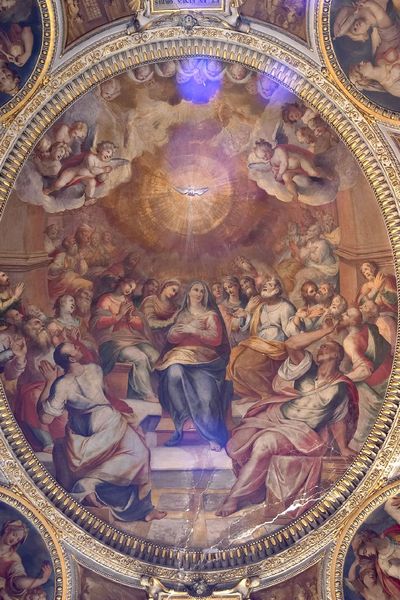
Titel: Deckenfresken der ersten Kapelle auf der Nordseite in Il Gesù in Rom
Künstler: Nicolò Circignani
Standort: Rom, Il Gesù (EU - I - Latium)
Schlagwörter: blau, gemälde, vogel, wolken, menschen, braun, frau, licht, männer, rot, wolke, malerei, rahmen, sockel, taube, kirche, gold, decke, oval, engel, italien, kuppel, stufen, strahlen, tempel, deckengemälde, fresko, erleuchtung, putten, maria, madonna, zuhörer, heiliger geist, thronen, freko